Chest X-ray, PA view. Patient: 21 years old, sex F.
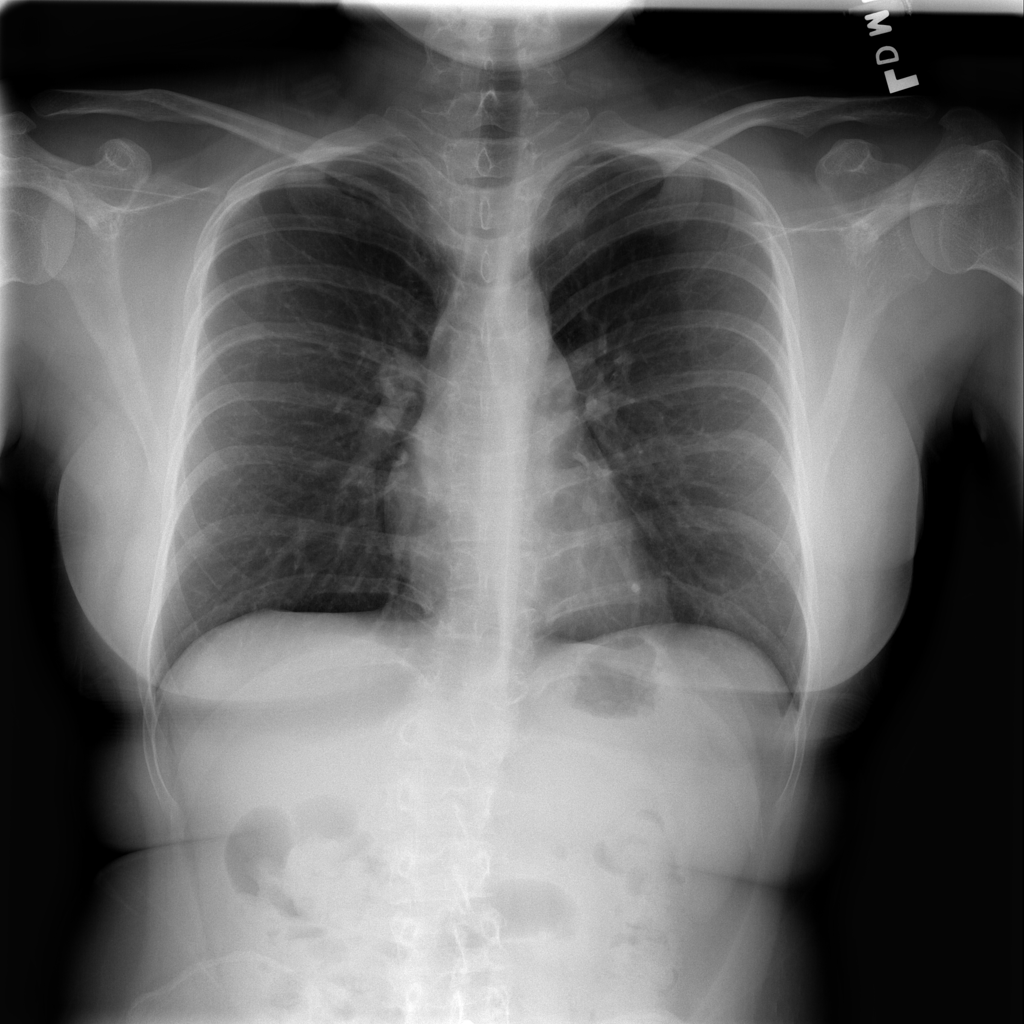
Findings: No Finding